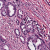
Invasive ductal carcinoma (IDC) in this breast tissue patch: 0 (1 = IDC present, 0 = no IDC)